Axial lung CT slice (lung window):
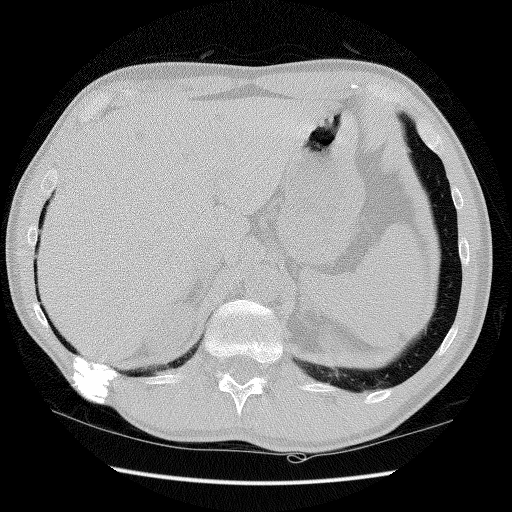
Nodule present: no